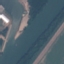
Land use / land cover class: River